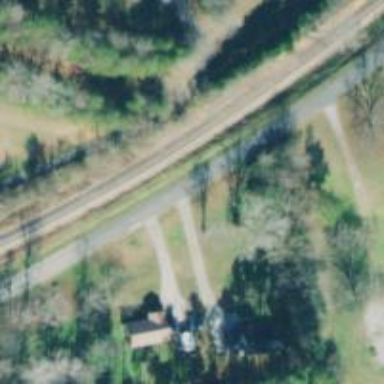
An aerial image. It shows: Railway track.